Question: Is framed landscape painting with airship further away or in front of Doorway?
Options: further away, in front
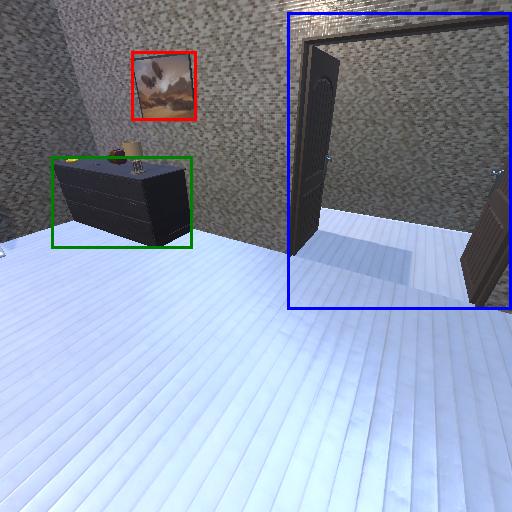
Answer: further away